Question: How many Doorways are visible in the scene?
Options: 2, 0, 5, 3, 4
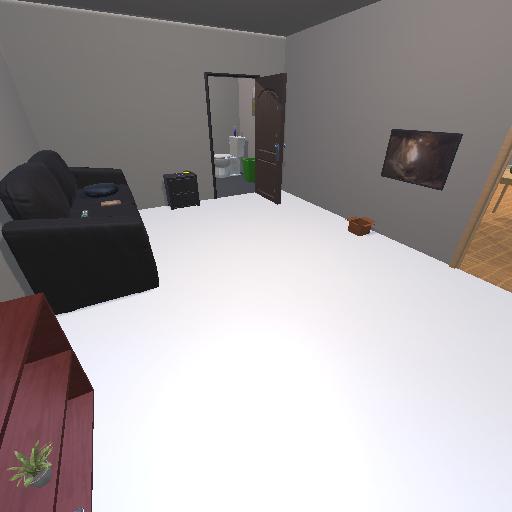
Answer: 2